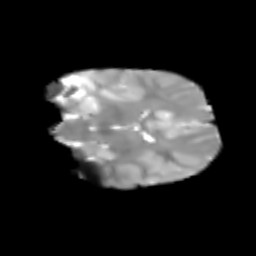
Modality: T2w
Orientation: coronal
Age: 6
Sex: female
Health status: healthy